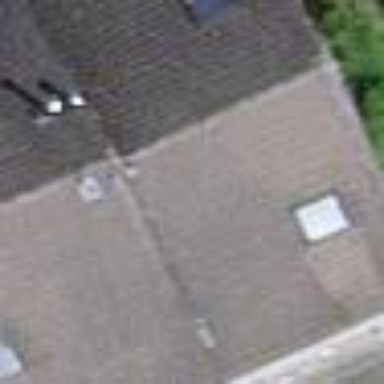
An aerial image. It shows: Semi-detached house.